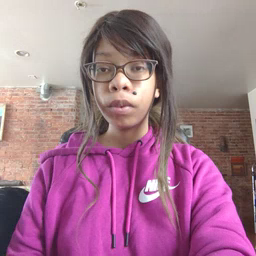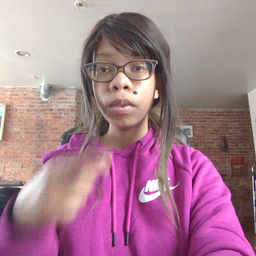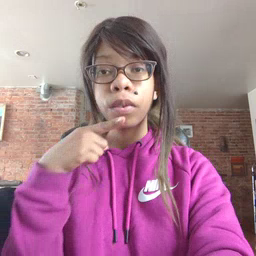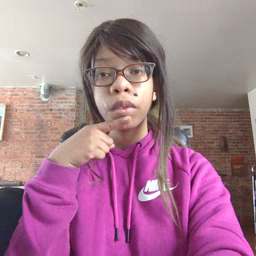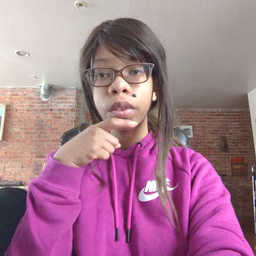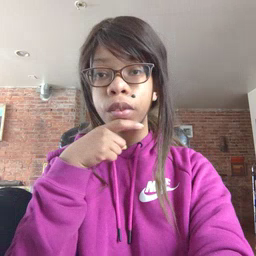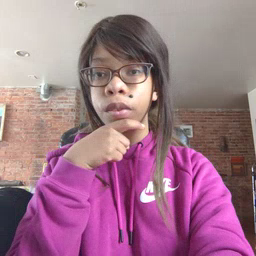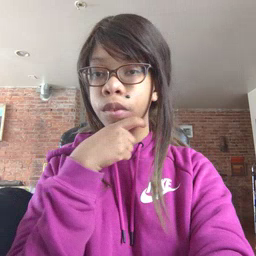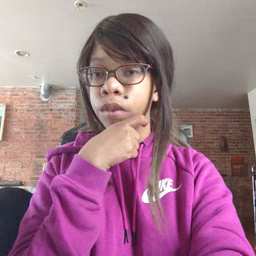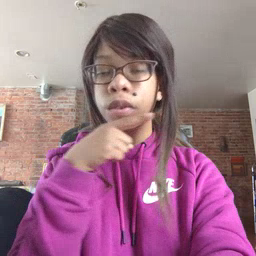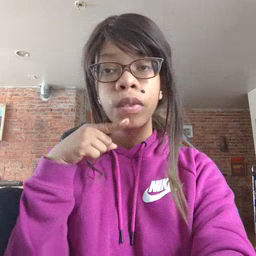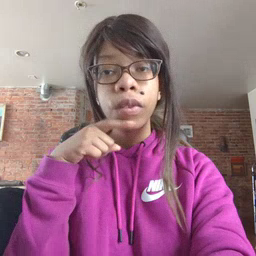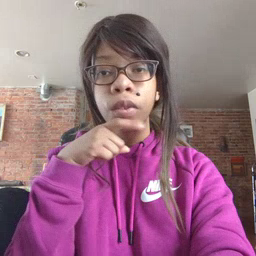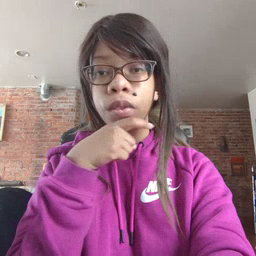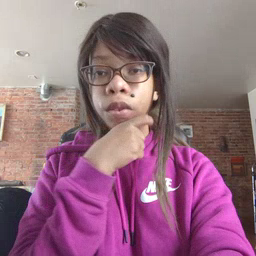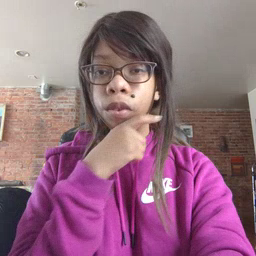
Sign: cereal